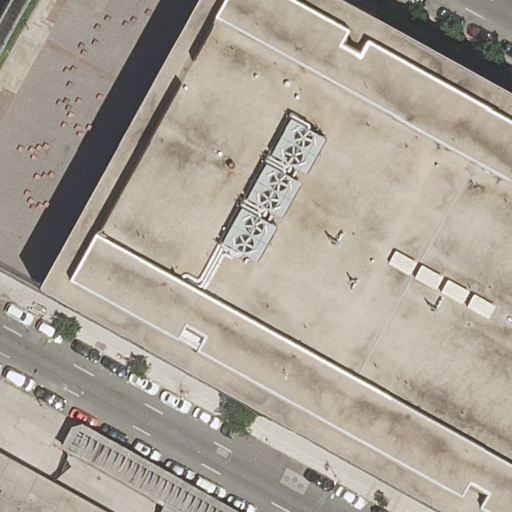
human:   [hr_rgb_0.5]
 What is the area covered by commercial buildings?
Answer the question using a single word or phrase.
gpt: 0m2

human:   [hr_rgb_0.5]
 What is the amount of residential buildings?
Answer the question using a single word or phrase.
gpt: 1

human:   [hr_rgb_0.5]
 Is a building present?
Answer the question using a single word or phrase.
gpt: yes

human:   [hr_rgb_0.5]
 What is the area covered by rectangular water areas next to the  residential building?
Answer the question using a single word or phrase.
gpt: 0m2

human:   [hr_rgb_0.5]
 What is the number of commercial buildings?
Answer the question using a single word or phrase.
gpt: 0

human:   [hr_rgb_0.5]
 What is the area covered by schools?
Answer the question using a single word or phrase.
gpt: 389m2

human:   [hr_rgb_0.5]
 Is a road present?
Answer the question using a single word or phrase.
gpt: yes

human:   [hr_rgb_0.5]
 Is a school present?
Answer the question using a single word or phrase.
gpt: yes

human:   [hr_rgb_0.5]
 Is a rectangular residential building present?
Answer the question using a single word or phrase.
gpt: no

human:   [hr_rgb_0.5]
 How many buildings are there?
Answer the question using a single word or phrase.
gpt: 2

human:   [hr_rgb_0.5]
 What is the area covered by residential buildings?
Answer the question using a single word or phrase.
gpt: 1520m2

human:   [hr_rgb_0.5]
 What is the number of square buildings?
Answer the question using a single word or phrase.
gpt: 0

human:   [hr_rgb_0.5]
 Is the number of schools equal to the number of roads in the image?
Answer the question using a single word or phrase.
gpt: yes

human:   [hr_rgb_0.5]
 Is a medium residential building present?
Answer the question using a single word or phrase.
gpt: no

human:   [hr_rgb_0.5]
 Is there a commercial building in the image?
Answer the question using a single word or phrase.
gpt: no

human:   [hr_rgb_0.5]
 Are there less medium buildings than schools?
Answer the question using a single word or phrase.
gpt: no

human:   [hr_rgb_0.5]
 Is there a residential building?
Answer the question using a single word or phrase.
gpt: yes

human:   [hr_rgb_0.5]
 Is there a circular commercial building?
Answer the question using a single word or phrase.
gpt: no

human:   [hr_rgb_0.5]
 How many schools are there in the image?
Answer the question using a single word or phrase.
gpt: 1

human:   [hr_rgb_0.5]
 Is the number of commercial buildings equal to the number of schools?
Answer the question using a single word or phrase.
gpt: no

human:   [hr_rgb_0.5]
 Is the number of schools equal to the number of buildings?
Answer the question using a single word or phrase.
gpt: no

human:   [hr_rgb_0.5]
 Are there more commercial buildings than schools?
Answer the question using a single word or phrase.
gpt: no

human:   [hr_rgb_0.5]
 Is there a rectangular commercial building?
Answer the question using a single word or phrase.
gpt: no

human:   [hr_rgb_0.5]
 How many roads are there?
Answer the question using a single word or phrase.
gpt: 1

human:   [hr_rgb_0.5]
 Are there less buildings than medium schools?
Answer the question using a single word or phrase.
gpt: no

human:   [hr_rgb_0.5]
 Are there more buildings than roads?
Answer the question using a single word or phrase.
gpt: yes

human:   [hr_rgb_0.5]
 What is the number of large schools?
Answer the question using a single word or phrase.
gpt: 0

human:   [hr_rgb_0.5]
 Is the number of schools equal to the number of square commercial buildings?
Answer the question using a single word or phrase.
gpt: no

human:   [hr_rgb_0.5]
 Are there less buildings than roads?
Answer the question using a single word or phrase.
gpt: no

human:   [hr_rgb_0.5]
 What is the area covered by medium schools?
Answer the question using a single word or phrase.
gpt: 389m2

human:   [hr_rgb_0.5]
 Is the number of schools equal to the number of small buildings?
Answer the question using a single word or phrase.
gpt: no

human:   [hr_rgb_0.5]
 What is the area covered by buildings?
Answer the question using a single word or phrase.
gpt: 1909m2

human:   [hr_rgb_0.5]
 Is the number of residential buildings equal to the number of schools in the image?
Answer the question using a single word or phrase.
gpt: yes

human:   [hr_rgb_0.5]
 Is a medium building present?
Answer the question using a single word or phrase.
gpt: yes

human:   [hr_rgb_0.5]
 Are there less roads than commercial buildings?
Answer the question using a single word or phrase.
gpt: no

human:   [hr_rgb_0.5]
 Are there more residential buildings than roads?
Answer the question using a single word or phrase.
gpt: no

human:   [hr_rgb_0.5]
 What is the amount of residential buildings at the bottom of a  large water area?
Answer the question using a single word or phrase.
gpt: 0

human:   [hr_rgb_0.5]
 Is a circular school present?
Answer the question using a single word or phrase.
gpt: no

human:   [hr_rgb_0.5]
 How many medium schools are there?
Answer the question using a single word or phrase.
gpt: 1

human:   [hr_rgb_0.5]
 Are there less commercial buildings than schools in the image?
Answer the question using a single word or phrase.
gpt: yes

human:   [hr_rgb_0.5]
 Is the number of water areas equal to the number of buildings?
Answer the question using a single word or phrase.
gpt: no

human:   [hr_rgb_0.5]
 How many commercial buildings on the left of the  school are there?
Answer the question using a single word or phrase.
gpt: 0

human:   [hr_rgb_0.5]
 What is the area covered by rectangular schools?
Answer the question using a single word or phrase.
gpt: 389m2

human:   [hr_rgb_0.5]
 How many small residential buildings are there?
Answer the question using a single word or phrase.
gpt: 0

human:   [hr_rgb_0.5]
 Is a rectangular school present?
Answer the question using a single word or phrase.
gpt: yes

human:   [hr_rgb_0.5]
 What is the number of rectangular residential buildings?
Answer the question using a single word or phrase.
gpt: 0

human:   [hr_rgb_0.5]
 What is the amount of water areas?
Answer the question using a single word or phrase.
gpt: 0

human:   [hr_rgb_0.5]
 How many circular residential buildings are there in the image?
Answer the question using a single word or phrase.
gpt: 0

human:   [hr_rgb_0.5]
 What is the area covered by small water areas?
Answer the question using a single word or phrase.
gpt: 0m2

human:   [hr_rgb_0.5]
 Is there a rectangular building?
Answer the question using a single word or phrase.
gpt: yes

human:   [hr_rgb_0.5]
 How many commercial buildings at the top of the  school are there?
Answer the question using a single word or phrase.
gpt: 0

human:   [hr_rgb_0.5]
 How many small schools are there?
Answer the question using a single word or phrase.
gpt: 0

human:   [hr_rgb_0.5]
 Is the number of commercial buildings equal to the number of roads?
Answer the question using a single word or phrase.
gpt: no

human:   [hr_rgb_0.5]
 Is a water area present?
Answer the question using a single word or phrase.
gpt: no

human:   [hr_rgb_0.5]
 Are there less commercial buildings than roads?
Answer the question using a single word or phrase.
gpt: yes

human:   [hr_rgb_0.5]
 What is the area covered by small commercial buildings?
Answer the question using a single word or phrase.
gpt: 0m2

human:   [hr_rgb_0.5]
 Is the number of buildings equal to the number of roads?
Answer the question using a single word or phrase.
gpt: no

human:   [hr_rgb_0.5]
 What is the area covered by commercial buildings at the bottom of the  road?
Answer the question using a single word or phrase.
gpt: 0m2

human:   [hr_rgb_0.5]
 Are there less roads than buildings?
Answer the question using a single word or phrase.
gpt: yes

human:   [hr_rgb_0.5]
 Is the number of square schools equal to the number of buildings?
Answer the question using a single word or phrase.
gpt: no

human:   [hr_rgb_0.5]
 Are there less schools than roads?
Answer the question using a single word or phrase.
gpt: no

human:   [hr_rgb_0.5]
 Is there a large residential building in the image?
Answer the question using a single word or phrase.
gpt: yes

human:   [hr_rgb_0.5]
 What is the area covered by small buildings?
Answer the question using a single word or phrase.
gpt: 0m2

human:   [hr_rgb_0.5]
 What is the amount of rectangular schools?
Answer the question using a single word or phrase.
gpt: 1